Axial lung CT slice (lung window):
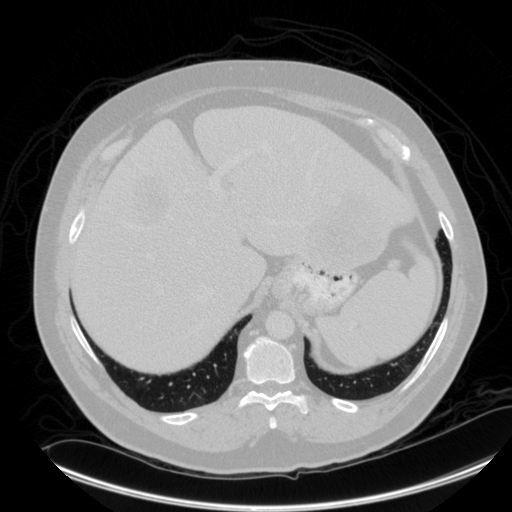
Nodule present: no